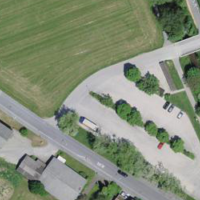
EUNIS habitat code: 53
Species observed at this site:
Passer domesticus